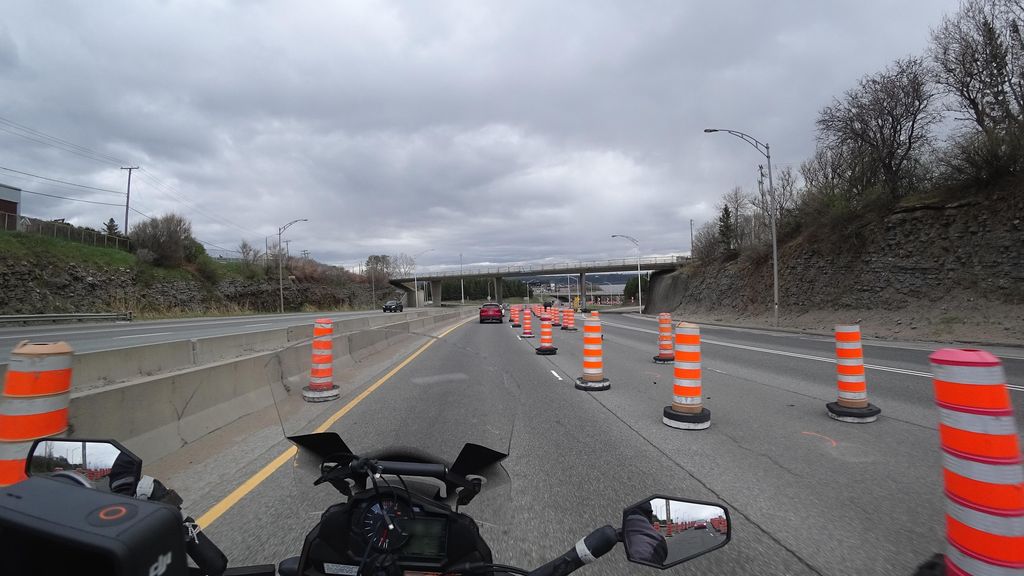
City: quebec_city